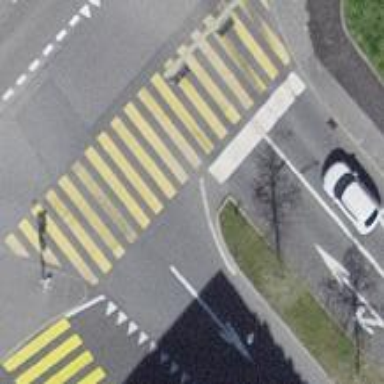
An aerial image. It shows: Crossing with traffic signals.